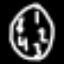
Label: clock